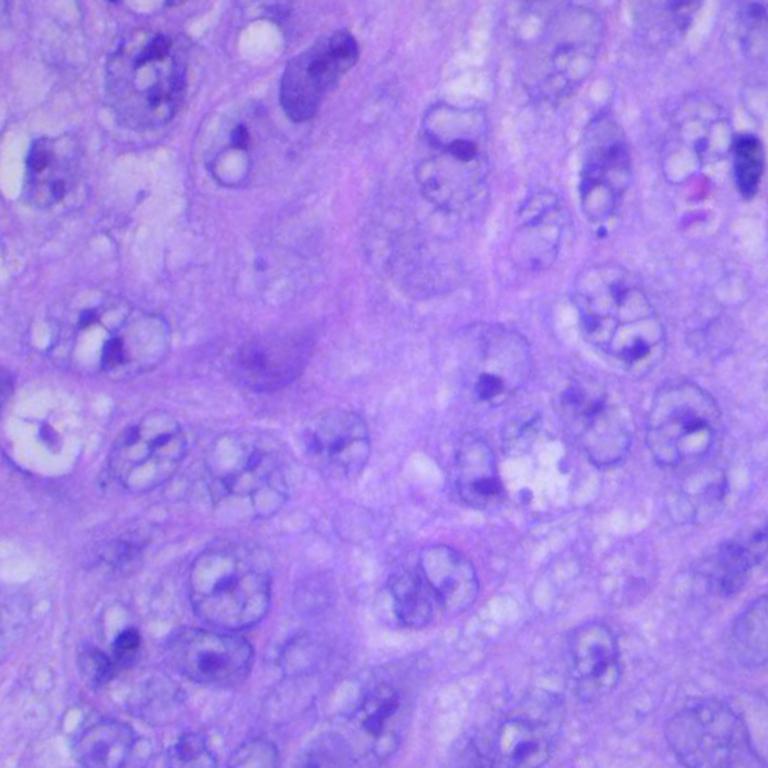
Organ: lung
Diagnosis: squamous carcinomas